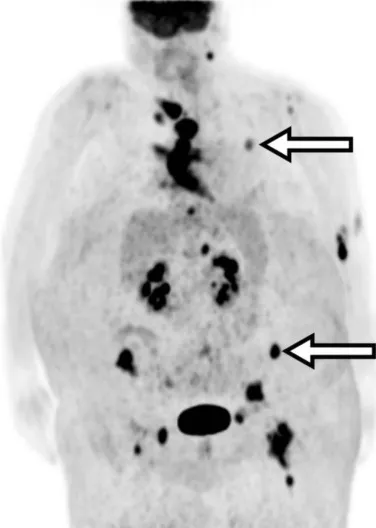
Patient E MIP images. (B) Repeated imaging. Arrows indicate areas of relevant uptake between the two scans.
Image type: radiology (pet)